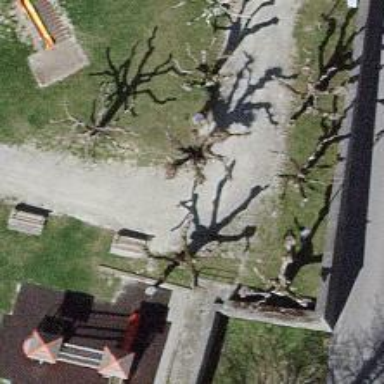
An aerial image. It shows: Tree in park.